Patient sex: M
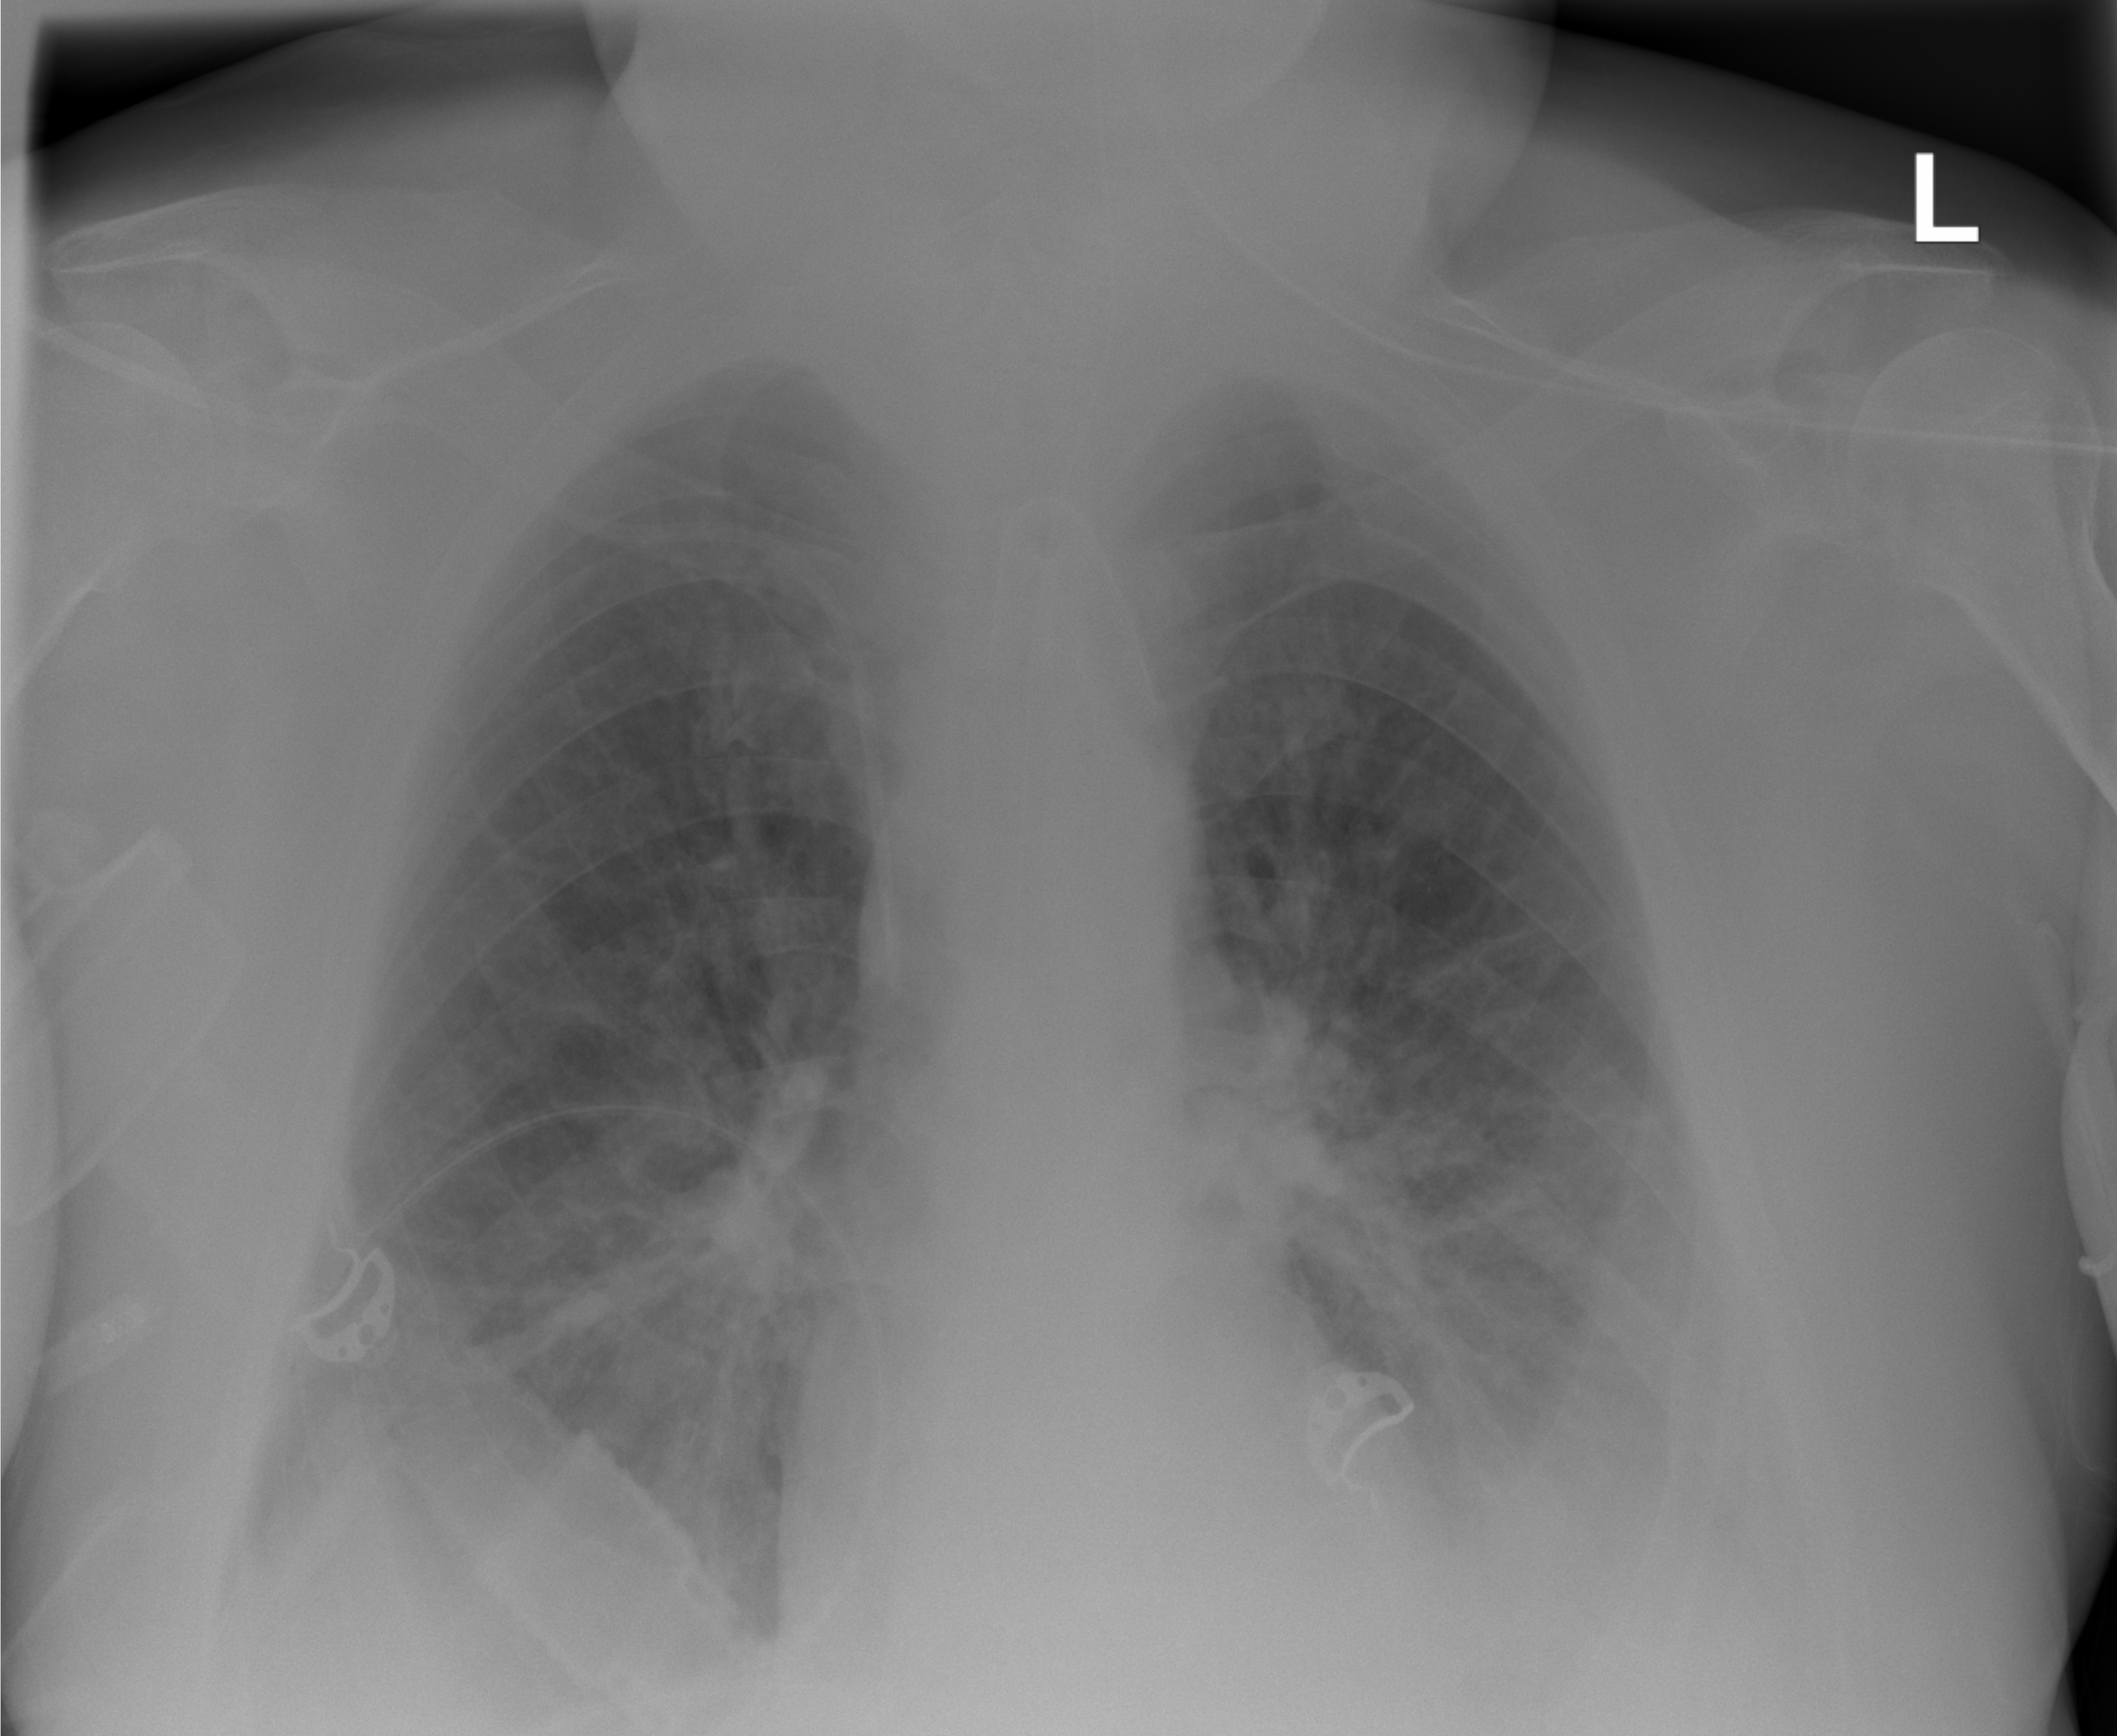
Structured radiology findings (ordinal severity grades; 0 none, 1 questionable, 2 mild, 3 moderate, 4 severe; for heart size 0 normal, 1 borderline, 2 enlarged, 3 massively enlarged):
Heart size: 0
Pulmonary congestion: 3
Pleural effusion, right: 2
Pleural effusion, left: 3
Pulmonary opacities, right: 2
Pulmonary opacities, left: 2
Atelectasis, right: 2
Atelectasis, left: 2